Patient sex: F
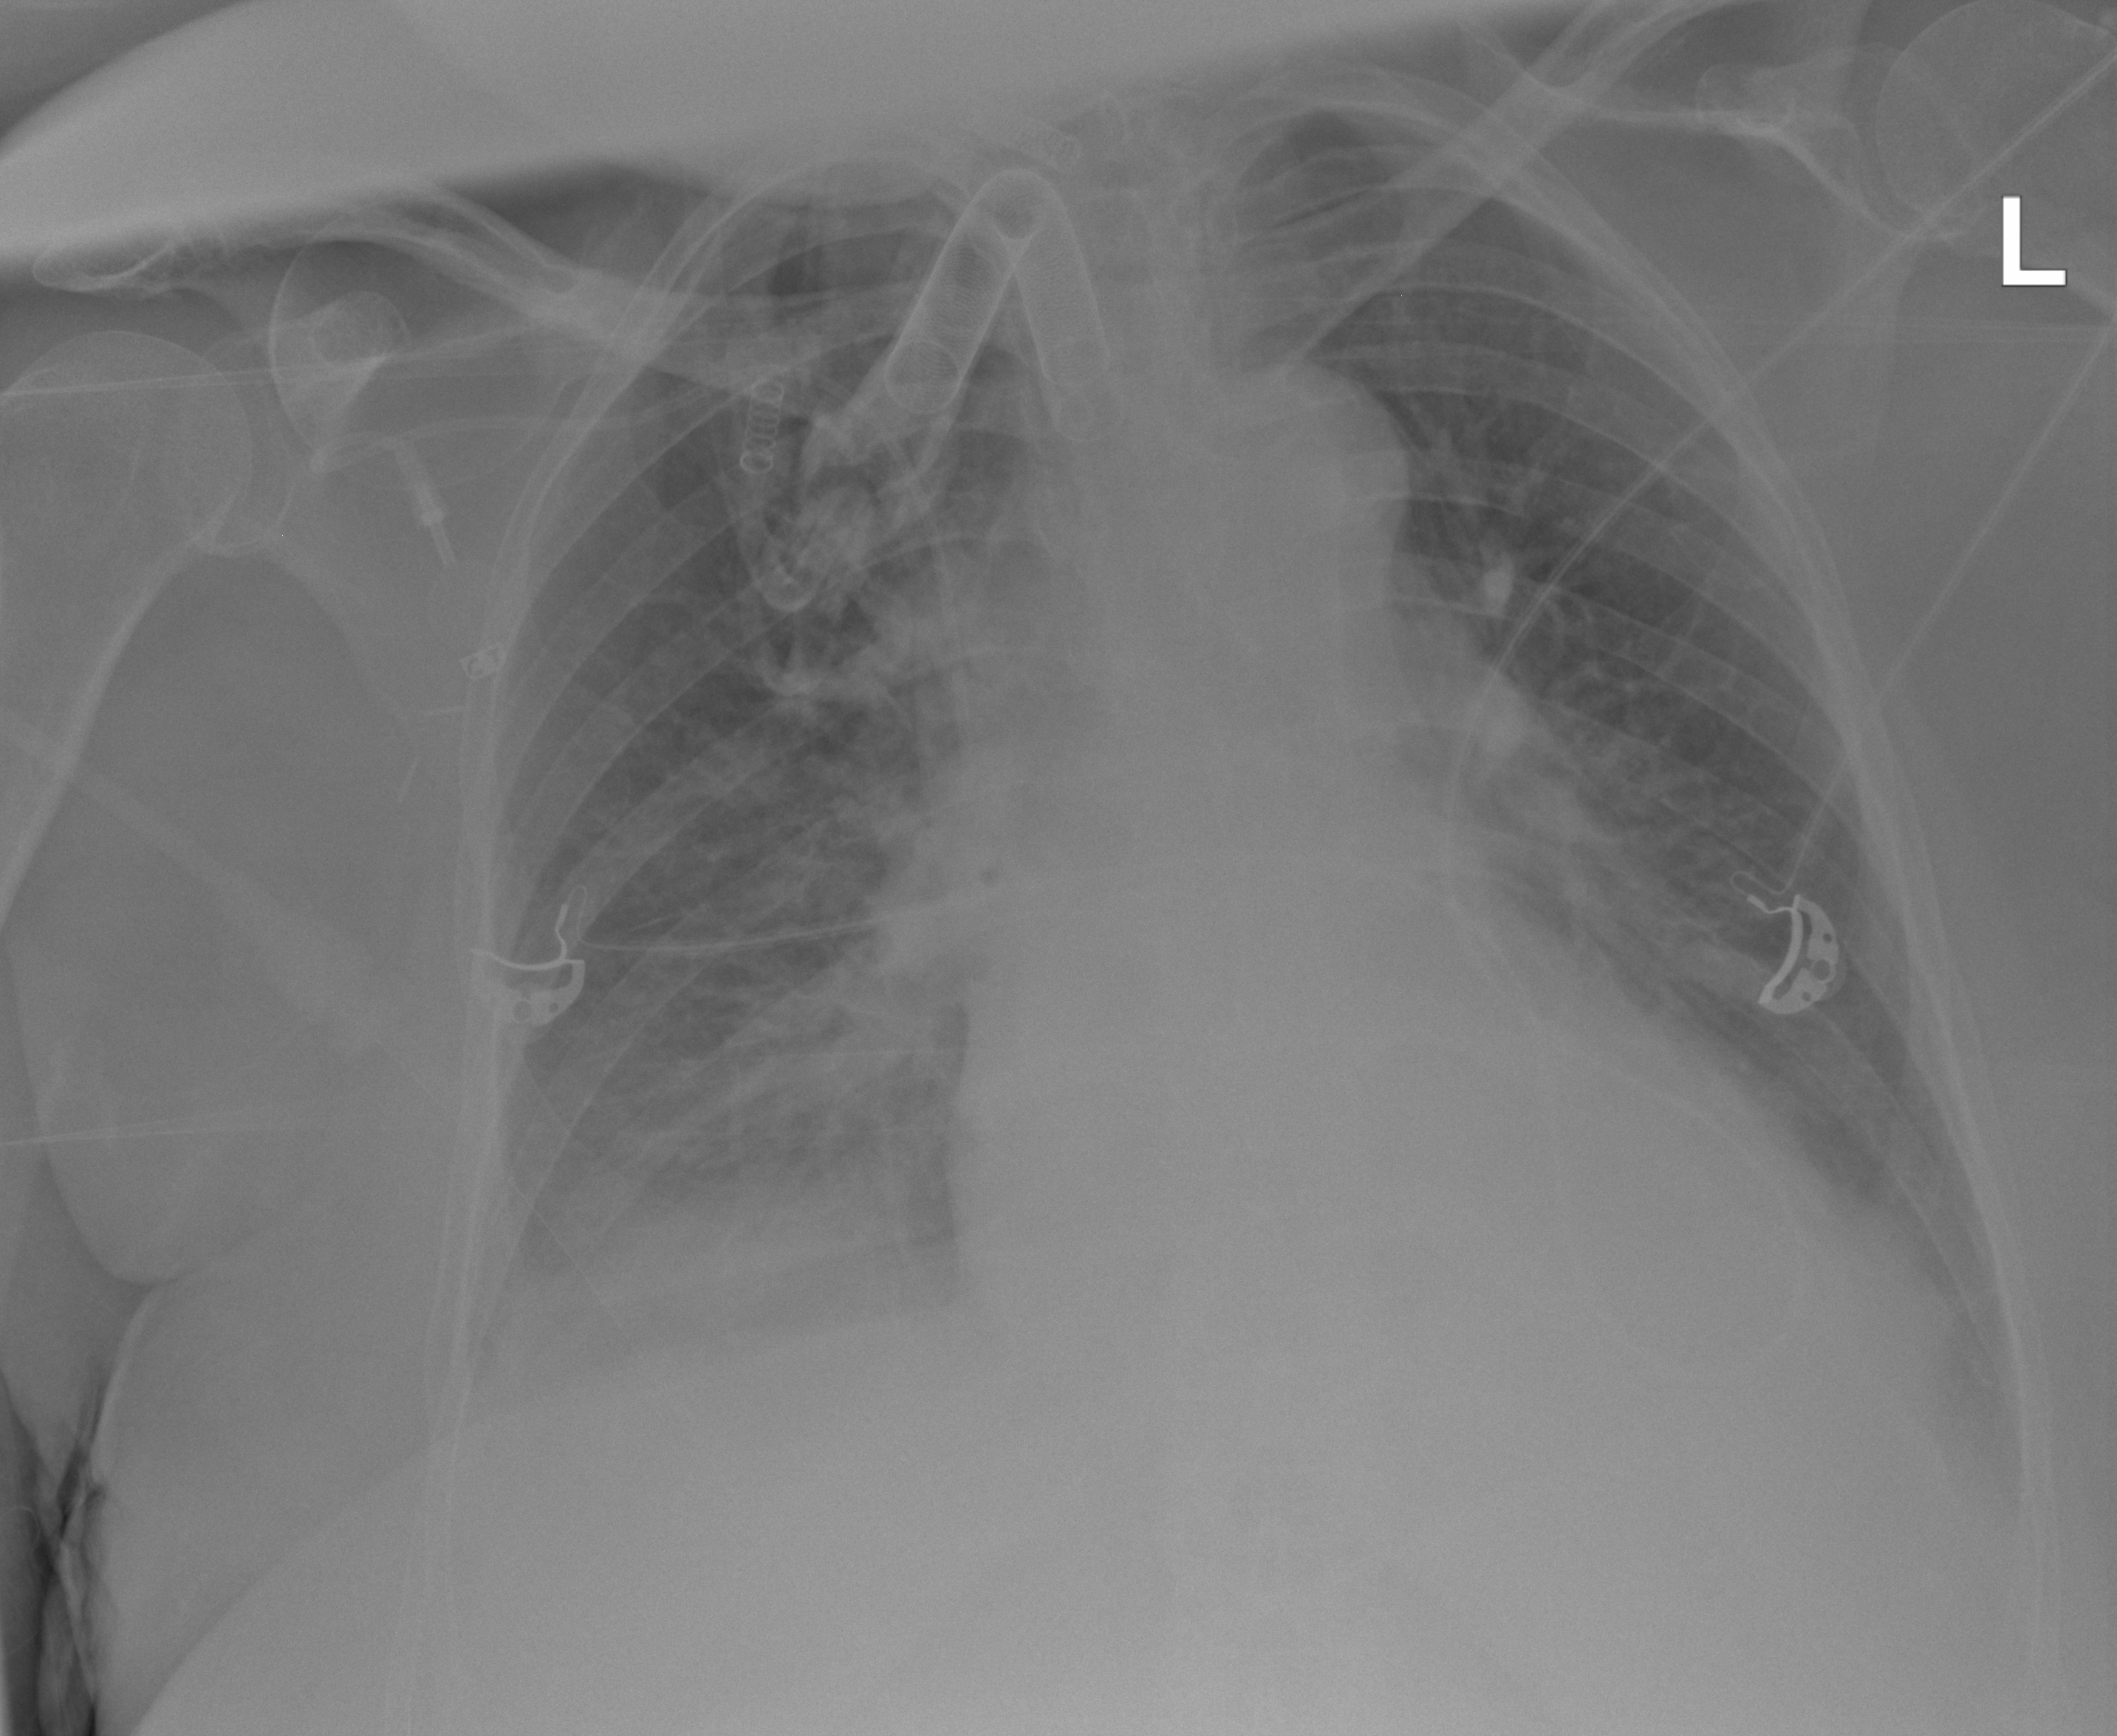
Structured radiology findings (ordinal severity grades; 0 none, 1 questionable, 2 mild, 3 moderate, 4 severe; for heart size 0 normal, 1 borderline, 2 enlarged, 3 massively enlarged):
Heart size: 2
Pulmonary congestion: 2
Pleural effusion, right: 2
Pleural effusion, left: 2
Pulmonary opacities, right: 1
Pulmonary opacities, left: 0
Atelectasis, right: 2
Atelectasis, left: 2